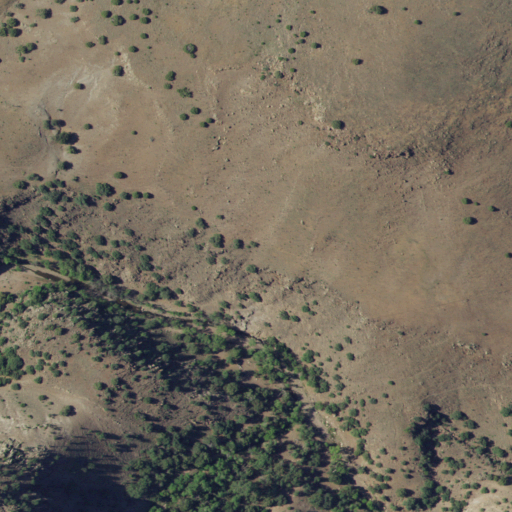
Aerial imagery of valley in New Mexico named The Box containing shrub and evergreen forest